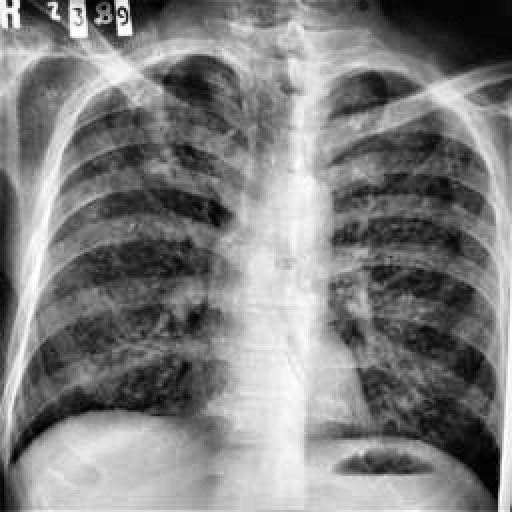
Finding: TUBERCULOSIS